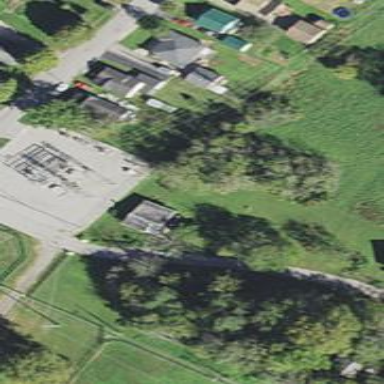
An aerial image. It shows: Distribution level power substation enclosed by fence.